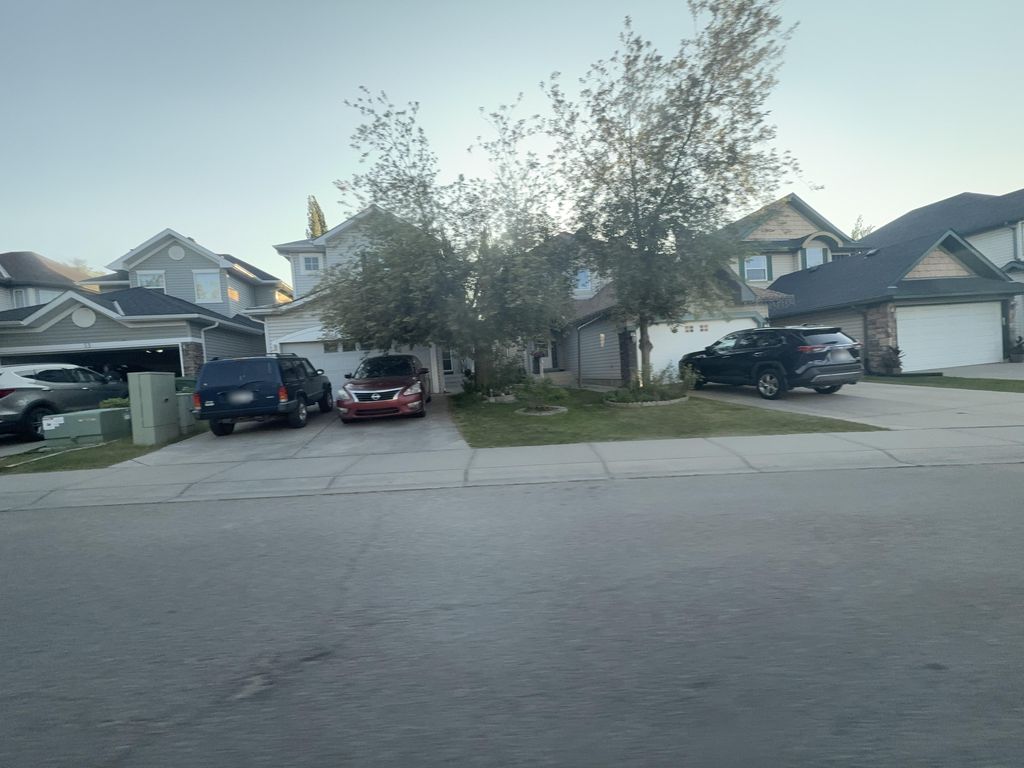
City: calgary